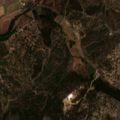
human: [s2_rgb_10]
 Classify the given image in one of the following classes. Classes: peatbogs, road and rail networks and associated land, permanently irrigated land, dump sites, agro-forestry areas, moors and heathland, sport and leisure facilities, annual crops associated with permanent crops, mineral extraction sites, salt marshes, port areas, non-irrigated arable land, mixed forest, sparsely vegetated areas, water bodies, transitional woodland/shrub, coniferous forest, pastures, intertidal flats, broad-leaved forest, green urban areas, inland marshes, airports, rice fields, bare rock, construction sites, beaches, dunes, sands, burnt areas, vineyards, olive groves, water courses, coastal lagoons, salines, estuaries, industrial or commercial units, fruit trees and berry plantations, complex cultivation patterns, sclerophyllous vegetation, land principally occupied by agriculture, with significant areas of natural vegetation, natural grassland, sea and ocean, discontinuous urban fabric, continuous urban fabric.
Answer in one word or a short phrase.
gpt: non-irrigated arable land, broad-leaved forest, mixed forest